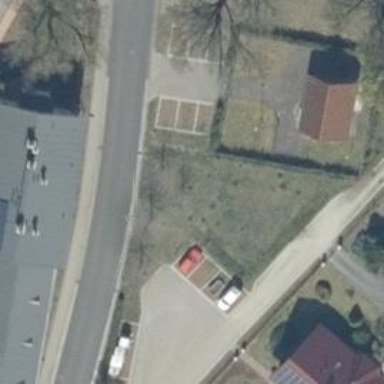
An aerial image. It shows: Parking area with surface.